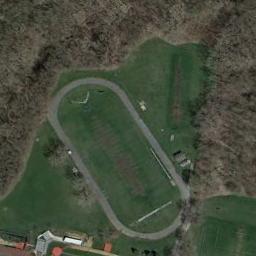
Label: ground_track_field